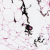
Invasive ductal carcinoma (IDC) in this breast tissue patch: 0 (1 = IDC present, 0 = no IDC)